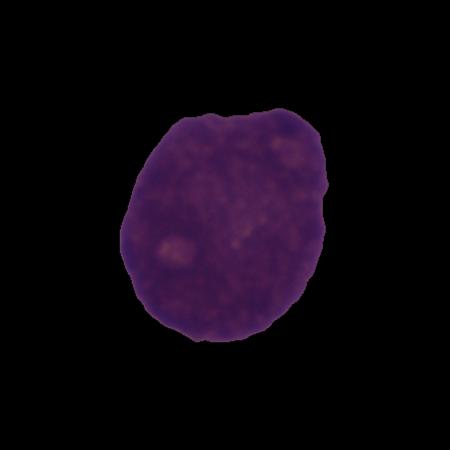
Label: healthy